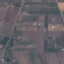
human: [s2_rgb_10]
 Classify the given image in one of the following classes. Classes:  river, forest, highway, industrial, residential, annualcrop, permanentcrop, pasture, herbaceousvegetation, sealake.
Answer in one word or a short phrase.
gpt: PermanentCrop